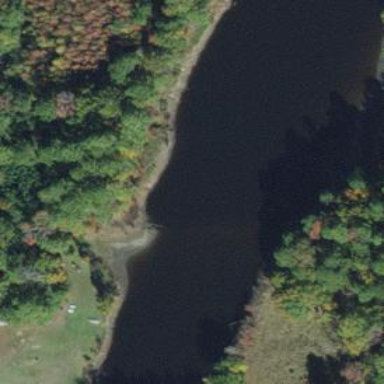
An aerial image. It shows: Pond surrounded by natural water.